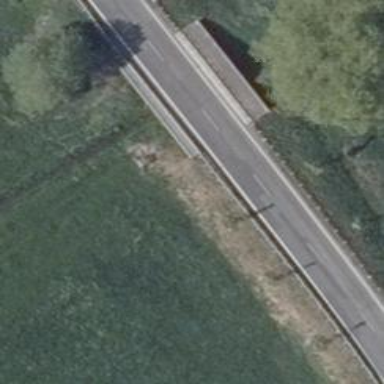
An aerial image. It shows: Tertiary road on bridge with asphalt surface.